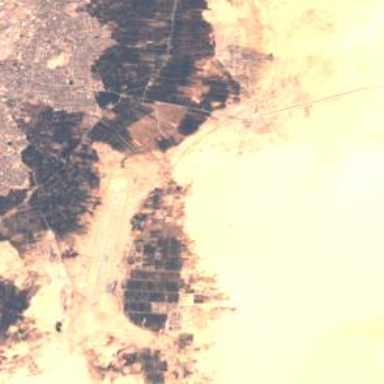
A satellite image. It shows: Orchard filled with date palms.